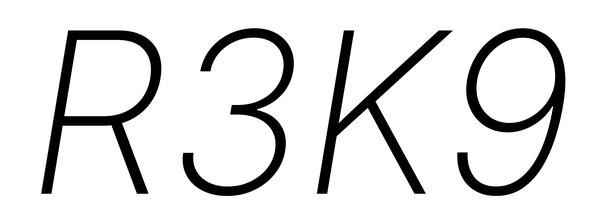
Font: Inter-Italic_ExtraLight_Italic